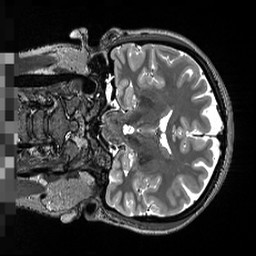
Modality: T2w
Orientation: coronal
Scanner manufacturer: siemens
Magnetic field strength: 3 T
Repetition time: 3.2 s
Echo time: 0.564 s